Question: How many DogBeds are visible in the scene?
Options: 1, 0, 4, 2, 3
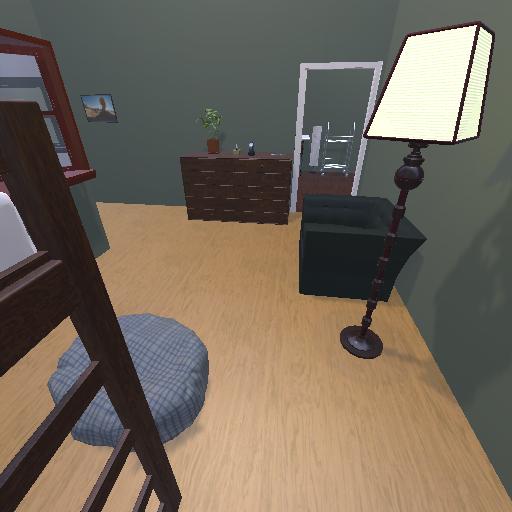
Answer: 1